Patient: sex F, age 31
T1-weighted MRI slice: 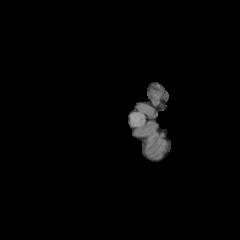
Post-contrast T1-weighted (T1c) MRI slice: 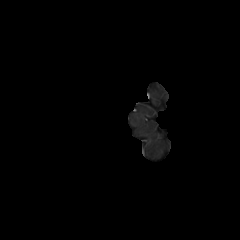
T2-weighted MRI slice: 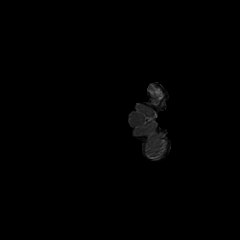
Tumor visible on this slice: no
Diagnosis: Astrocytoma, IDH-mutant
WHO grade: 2